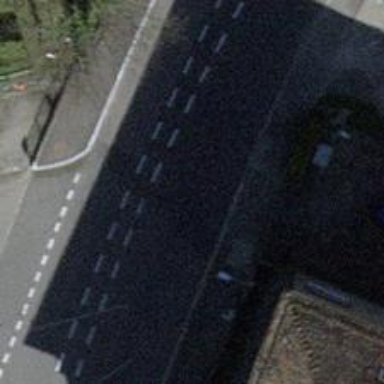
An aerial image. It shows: Public transport stop position.